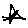
Label: star